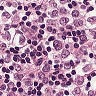
Metastatic tissue present: yes